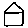
Label: house